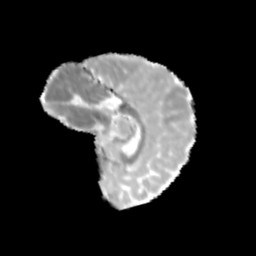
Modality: MD
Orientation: sagittal
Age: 9
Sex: male
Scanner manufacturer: siemens
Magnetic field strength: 3 T
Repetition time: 3.8 s
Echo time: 0.07 s